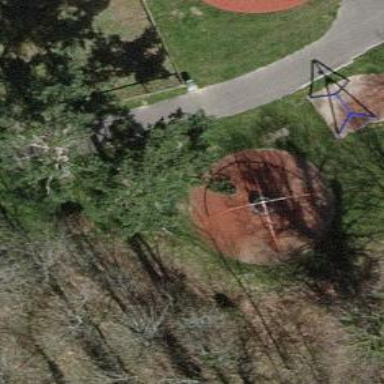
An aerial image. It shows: Playground featuring basket swing.